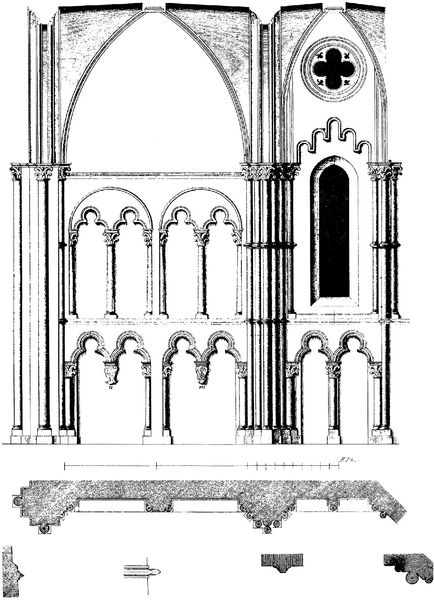
Titel: Marienkirche in Gelnhausen
Standort: Gelnhausen, Marienkirche (EU - D - H)
Schlagwörter: weiß, fenster, schwarz, skizze, säule, architektur, kirche, gotik, turm, bogen, tor, bögen, schwarzweiß, kirchenschiff, kapelle, plan, ghotik, gothok